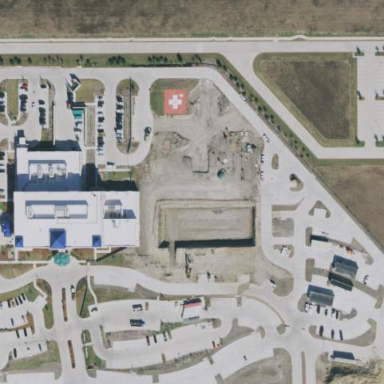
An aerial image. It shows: Hospital building.